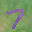
Label: 7